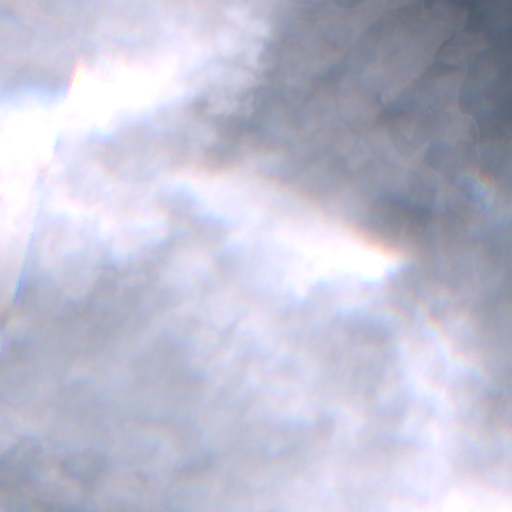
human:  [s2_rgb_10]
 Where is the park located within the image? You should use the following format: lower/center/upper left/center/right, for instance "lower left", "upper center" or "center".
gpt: The park is located in the center right of the image.
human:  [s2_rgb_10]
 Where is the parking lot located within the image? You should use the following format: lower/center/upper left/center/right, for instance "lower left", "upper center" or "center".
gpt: The parking lot is located in the lower right of the image.
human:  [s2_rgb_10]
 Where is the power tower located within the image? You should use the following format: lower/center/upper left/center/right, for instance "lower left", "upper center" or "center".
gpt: The power tower is located in the upper right of the image.
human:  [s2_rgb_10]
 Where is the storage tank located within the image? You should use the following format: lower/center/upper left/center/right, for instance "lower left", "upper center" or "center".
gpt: The storage tank is located in the lower right of the image.
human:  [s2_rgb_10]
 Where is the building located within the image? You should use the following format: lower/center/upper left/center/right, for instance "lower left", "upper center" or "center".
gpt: There is no building in the image.